Question: I have tried all methods i could find .. and nothing worked for me...
i just can wrap my head around what is the problem of aligning a div (or a block element) inside another div .. what could be so difficult..
I want to align the green block vertically.
here is the fiddle: <URL>
'''
<div class="rtl centerwrapper">
<div class="green-block pull-right"></div>
<div class="green-block pull-right"></div>
<div class="green-block pull-right"></div>
<div>Average</div>
</div>
.green-block {
background-color: #02A556;
margin: 0 .25em 0 .25em !important;
width: 1em;
height: 0.5em;
}
.pull-right {
float: right;
}
.rtl {
direction:rtl;
}
.centerwrapper {
position: absolute;
top: 50%;
left: 0px;
width: 100%;
overflow: visible;
}
'''
Please .. can any one help .. and explain what am i dooing wrong ?
Edit:
Let me be more clear...
I need all element in one line.
just the blocks needs to be aligned at the vertical middle of the text.
Edit2: here is an image

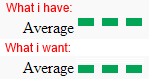
Answer: Here is the new fiddle link <URL>
'''
.green-block {
background-color: #02A556;
margin: 0 .25em 0 .25em !important;
width: 1em;
height: 0.5em;
vertical-align: middle;
position: relative;
}
.pull-right {
display: inline-table;
}
.rtl {
direction:rtl;
}
.centerwrapper {
position: absolute;
top: 50%;
left: 0px;
width: 100%;
overflow: visible;
}
HTML
<div class="rtl centerwrapper">
<div class="green-block pull-right"></div>
<div class="green-block pull-right"></div>
<div class="green-block pull-right"></div>
<div class="pull-right">Average</div>
</div>
'''

Here is the required output
<URL>
'''
.pull-right {
display: inline-table;
}
.centerwrapper {
position: absolute;
top: 50%;
left: 0px;
width: 100%;
overflow: visible;
text-align: center;
}
'''
For inner divs I added 'display' as 'inline-table' so that they will not be treated as block element and shown in one line. For the outer div I added 'text-align' as 'center'. SO that it will show the contents in center.
Only 2 changes done to your fiddle.
1. For inner div instead of float: right I added display:inline-table
2. And for outer div added text-align:center.